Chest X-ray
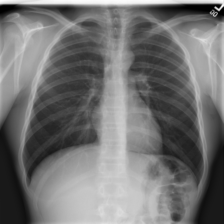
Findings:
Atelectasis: negative
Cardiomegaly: negative
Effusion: negative
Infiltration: negative
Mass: negative
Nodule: negative
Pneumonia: negative
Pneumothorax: negative
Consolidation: negative
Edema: negative
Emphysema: negative
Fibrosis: negative
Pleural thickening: negative
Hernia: negative